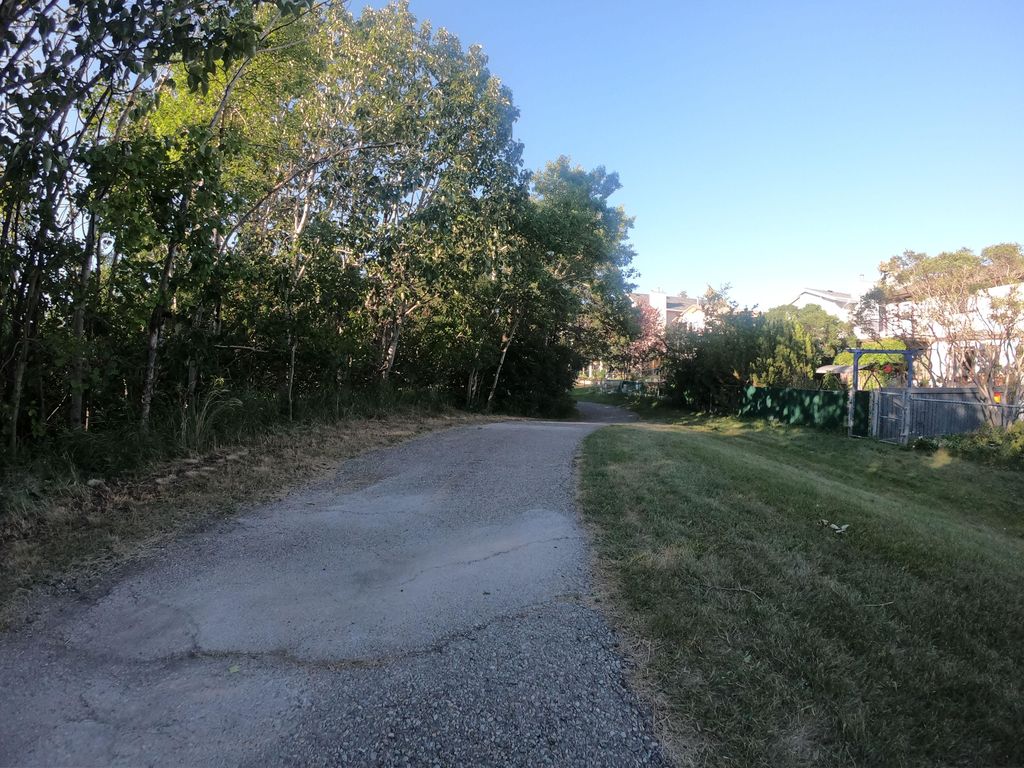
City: calgary